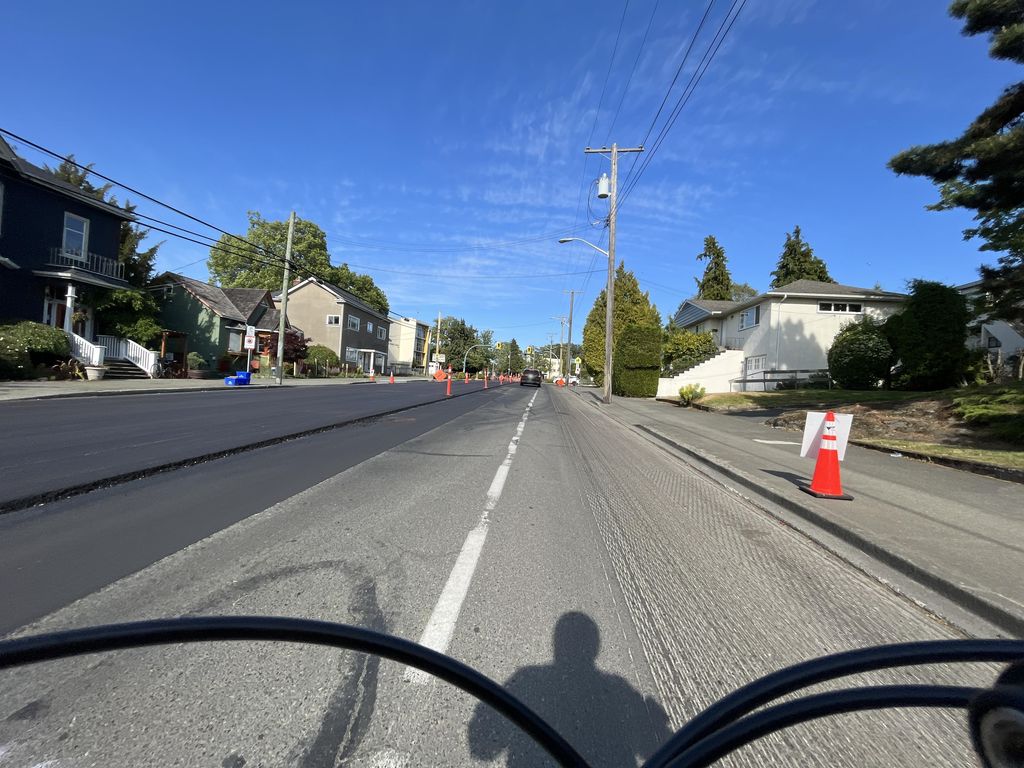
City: victoria